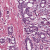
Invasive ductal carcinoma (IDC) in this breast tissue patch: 1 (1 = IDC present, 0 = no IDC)